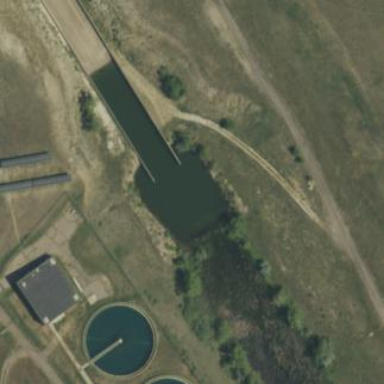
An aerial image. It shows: Retention basin containing natural water.